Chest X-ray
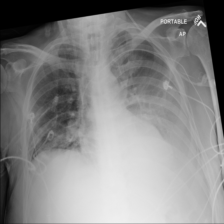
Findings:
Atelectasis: negative
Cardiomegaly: negative
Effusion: positive
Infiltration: negative
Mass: negative
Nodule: negative
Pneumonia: negative
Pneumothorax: negative
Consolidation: positive
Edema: negative
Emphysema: negative
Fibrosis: negative
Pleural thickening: negative
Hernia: negative